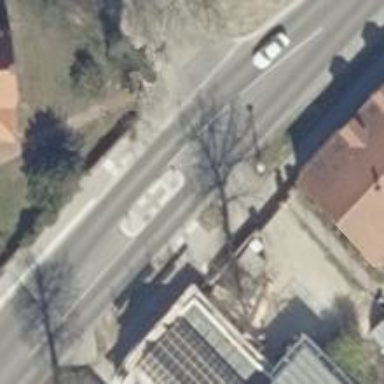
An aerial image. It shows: Tertiary road with asphalt surface and lane markings present.